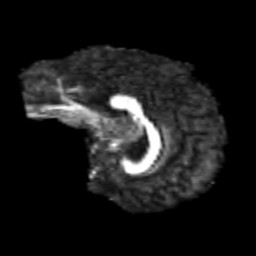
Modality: FA
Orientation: sagittal
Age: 29
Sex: male
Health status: healthy